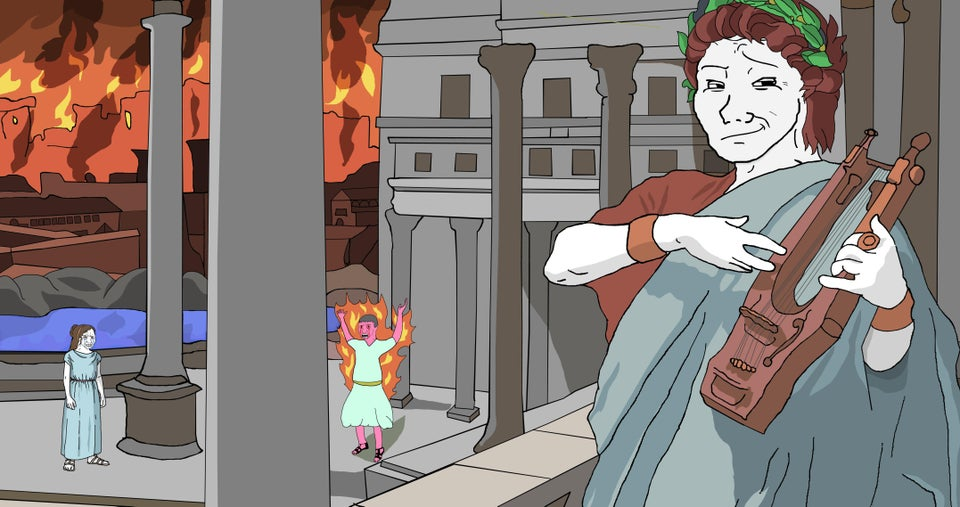
Label: 5_Wojak_with_Background